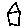
Label: house